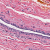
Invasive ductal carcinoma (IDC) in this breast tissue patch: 0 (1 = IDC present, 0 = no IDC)